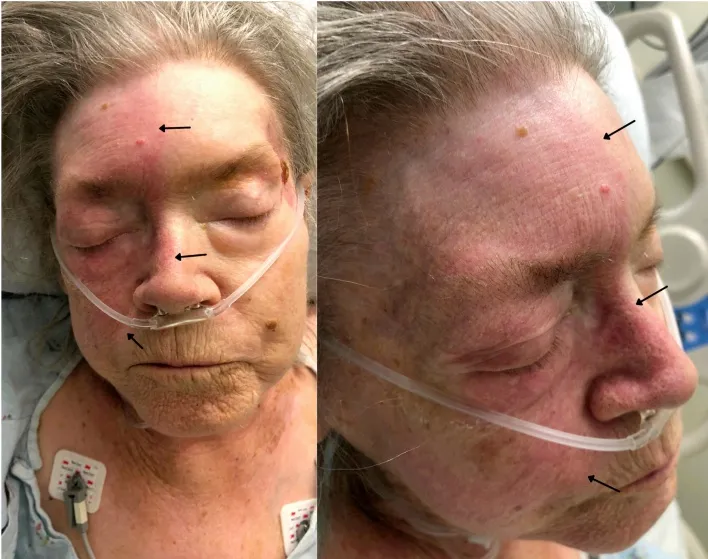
Hemifacial erythema distributed on the V1 and V2 dermatomes, sharply demarcated at the midline on the forehead and along the lower third of the face near the right nasolabial fold, indicated by the black arrows.
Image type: medical_photograph (skin_photograph)